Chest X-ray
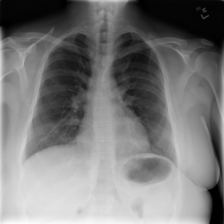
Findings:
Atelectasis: negative
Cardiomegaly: negative
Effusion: negative
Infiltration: positive
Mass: negative
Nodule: negative
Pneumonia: negative
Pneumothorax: negative
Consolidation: negative
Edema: negative
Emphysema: negative
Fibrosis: negative
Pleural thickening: negative
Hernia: negative